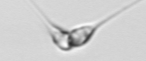
Label: Asterionellopsis_glacialis